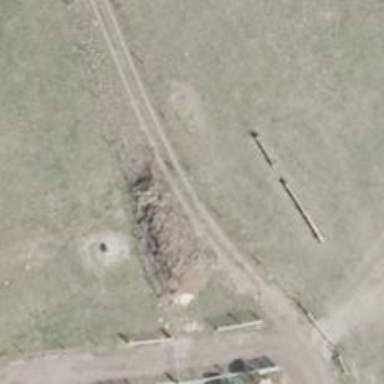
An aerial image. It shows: Track with grade 4 tracktype.